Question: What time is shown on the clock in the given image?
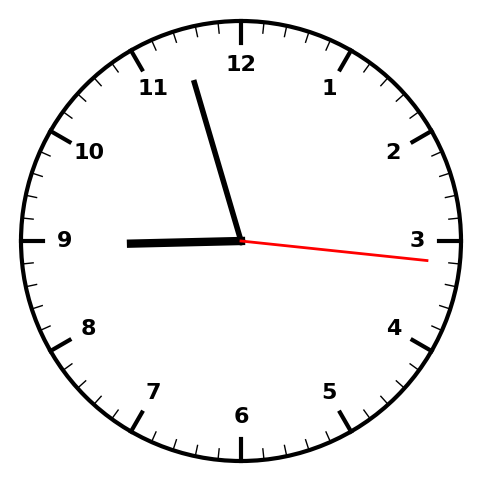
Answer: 08:57:16